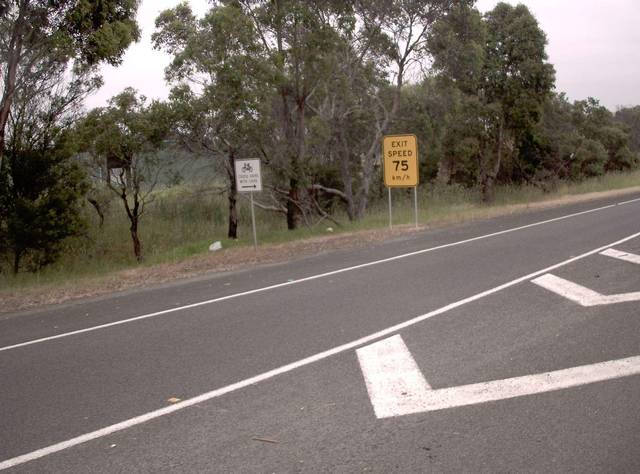
Region: Australia
Coordinates: -38.245, 146.43